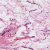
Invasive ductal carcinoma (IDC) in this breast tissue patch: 0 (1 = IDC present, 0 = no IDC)